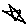
Label: star